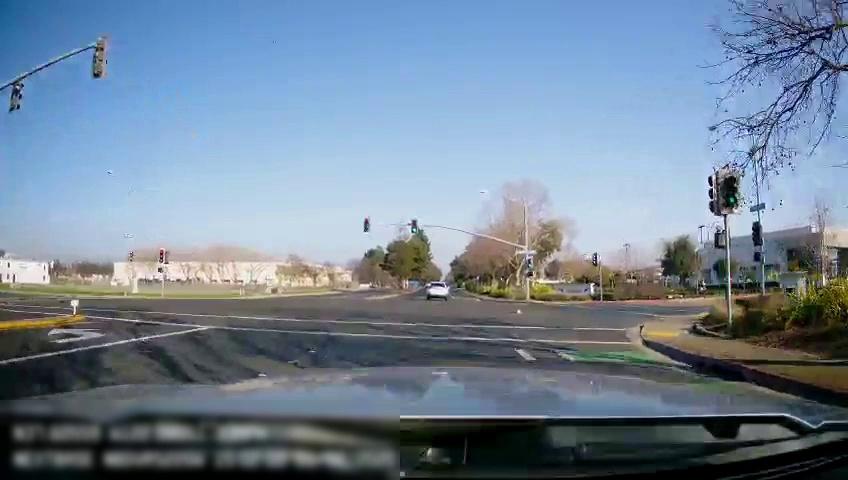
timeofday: Day
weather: Sunny
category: Drivable Space
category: Vehicles | SUV
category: Lanes | Current Lane
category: Lanes | Current Lane
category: Lanes | Alternate Lane
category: Traffic | Lights
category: Traffic | Lights
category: Traffic | Lights
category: Traffic | Lights
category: Traffic | Lights
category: Traffic | Lights
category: Traffic | Lights
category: Traffic | Lights
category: Traffic | Lights
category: Traffic | Signs
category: Traffic | Lights
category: Traffic | Lights